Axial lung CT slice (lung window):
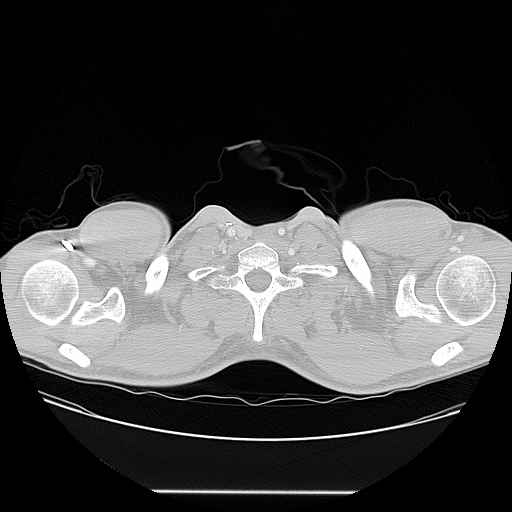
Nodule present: no